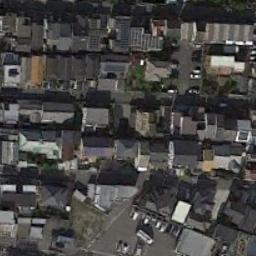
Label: dense_residential